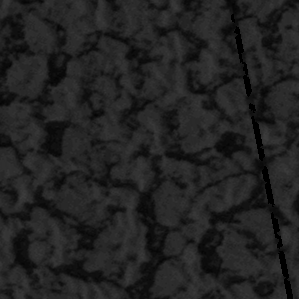
Label: frost